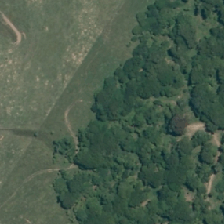
Land cover: indigenous_forest